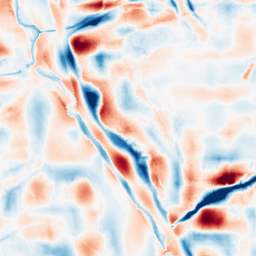
Category: wavelet
Decomposition family: wavelet_dwt
Decomposition parameters: wavelet: coif2
level: 5
Upsampling method: sinc_blackman
Upsampling parameters: scale: 2
kernel_size: 16
Upsampling scale: 2